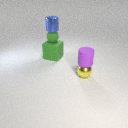
small blue metal cylinder above large green rubber cube